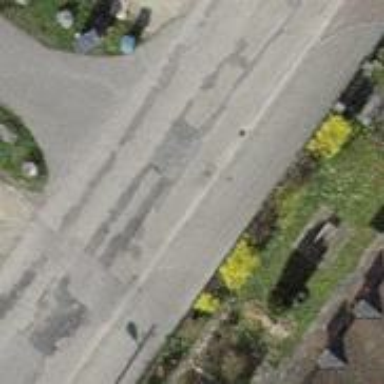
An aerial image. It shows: Asphalt footpath with unmarked crossing.